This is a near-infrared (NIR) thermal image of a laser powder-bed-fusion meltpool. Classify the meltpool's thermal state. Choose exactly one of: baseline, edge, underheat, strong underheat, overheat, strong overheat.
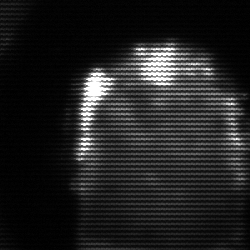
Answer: baseline